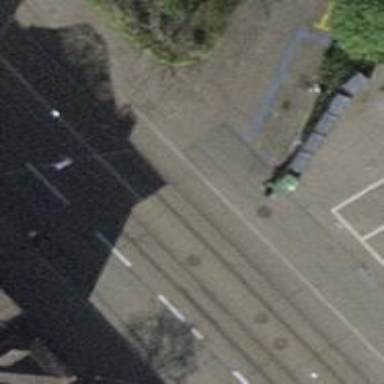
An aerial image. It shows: Unmarked crossing with traffic calming table.